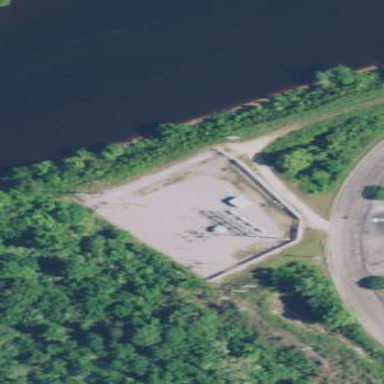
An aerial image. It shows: Distribution level power substation enclosed by fence.